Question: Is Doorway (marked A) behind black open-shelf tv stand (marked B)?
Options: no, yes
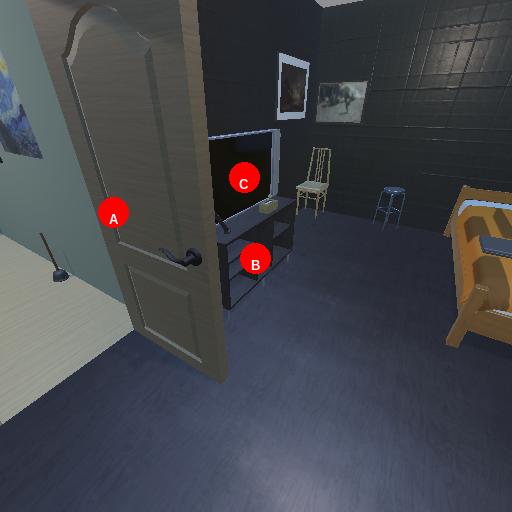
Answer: no